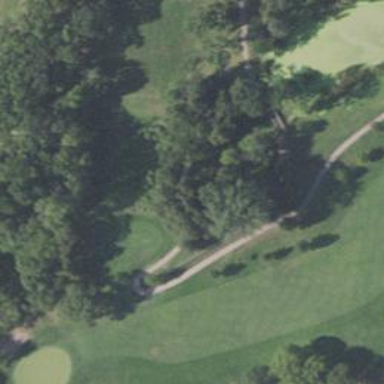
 with lush green grass covering the ground."